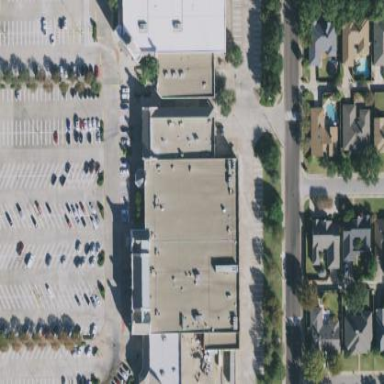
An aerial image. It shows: Retail building housing supermarket.